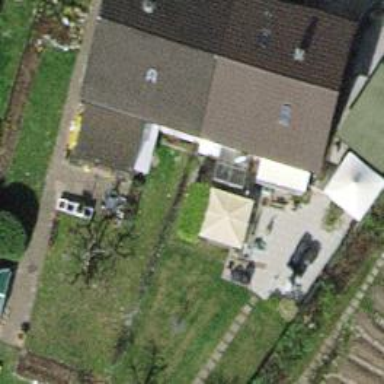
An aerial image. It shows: Semidetached house.